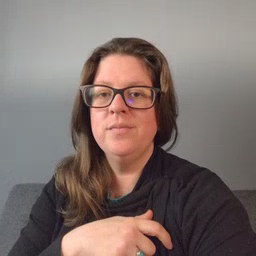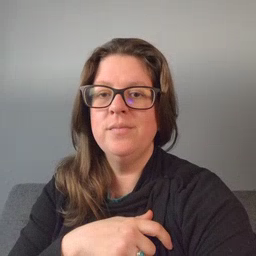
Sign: who